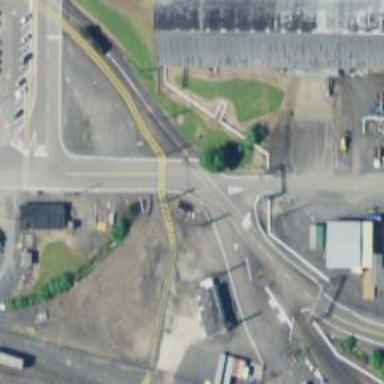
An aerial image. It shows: Level crossing along the railway.